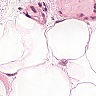
Metastatic tissue present: no